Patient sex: M
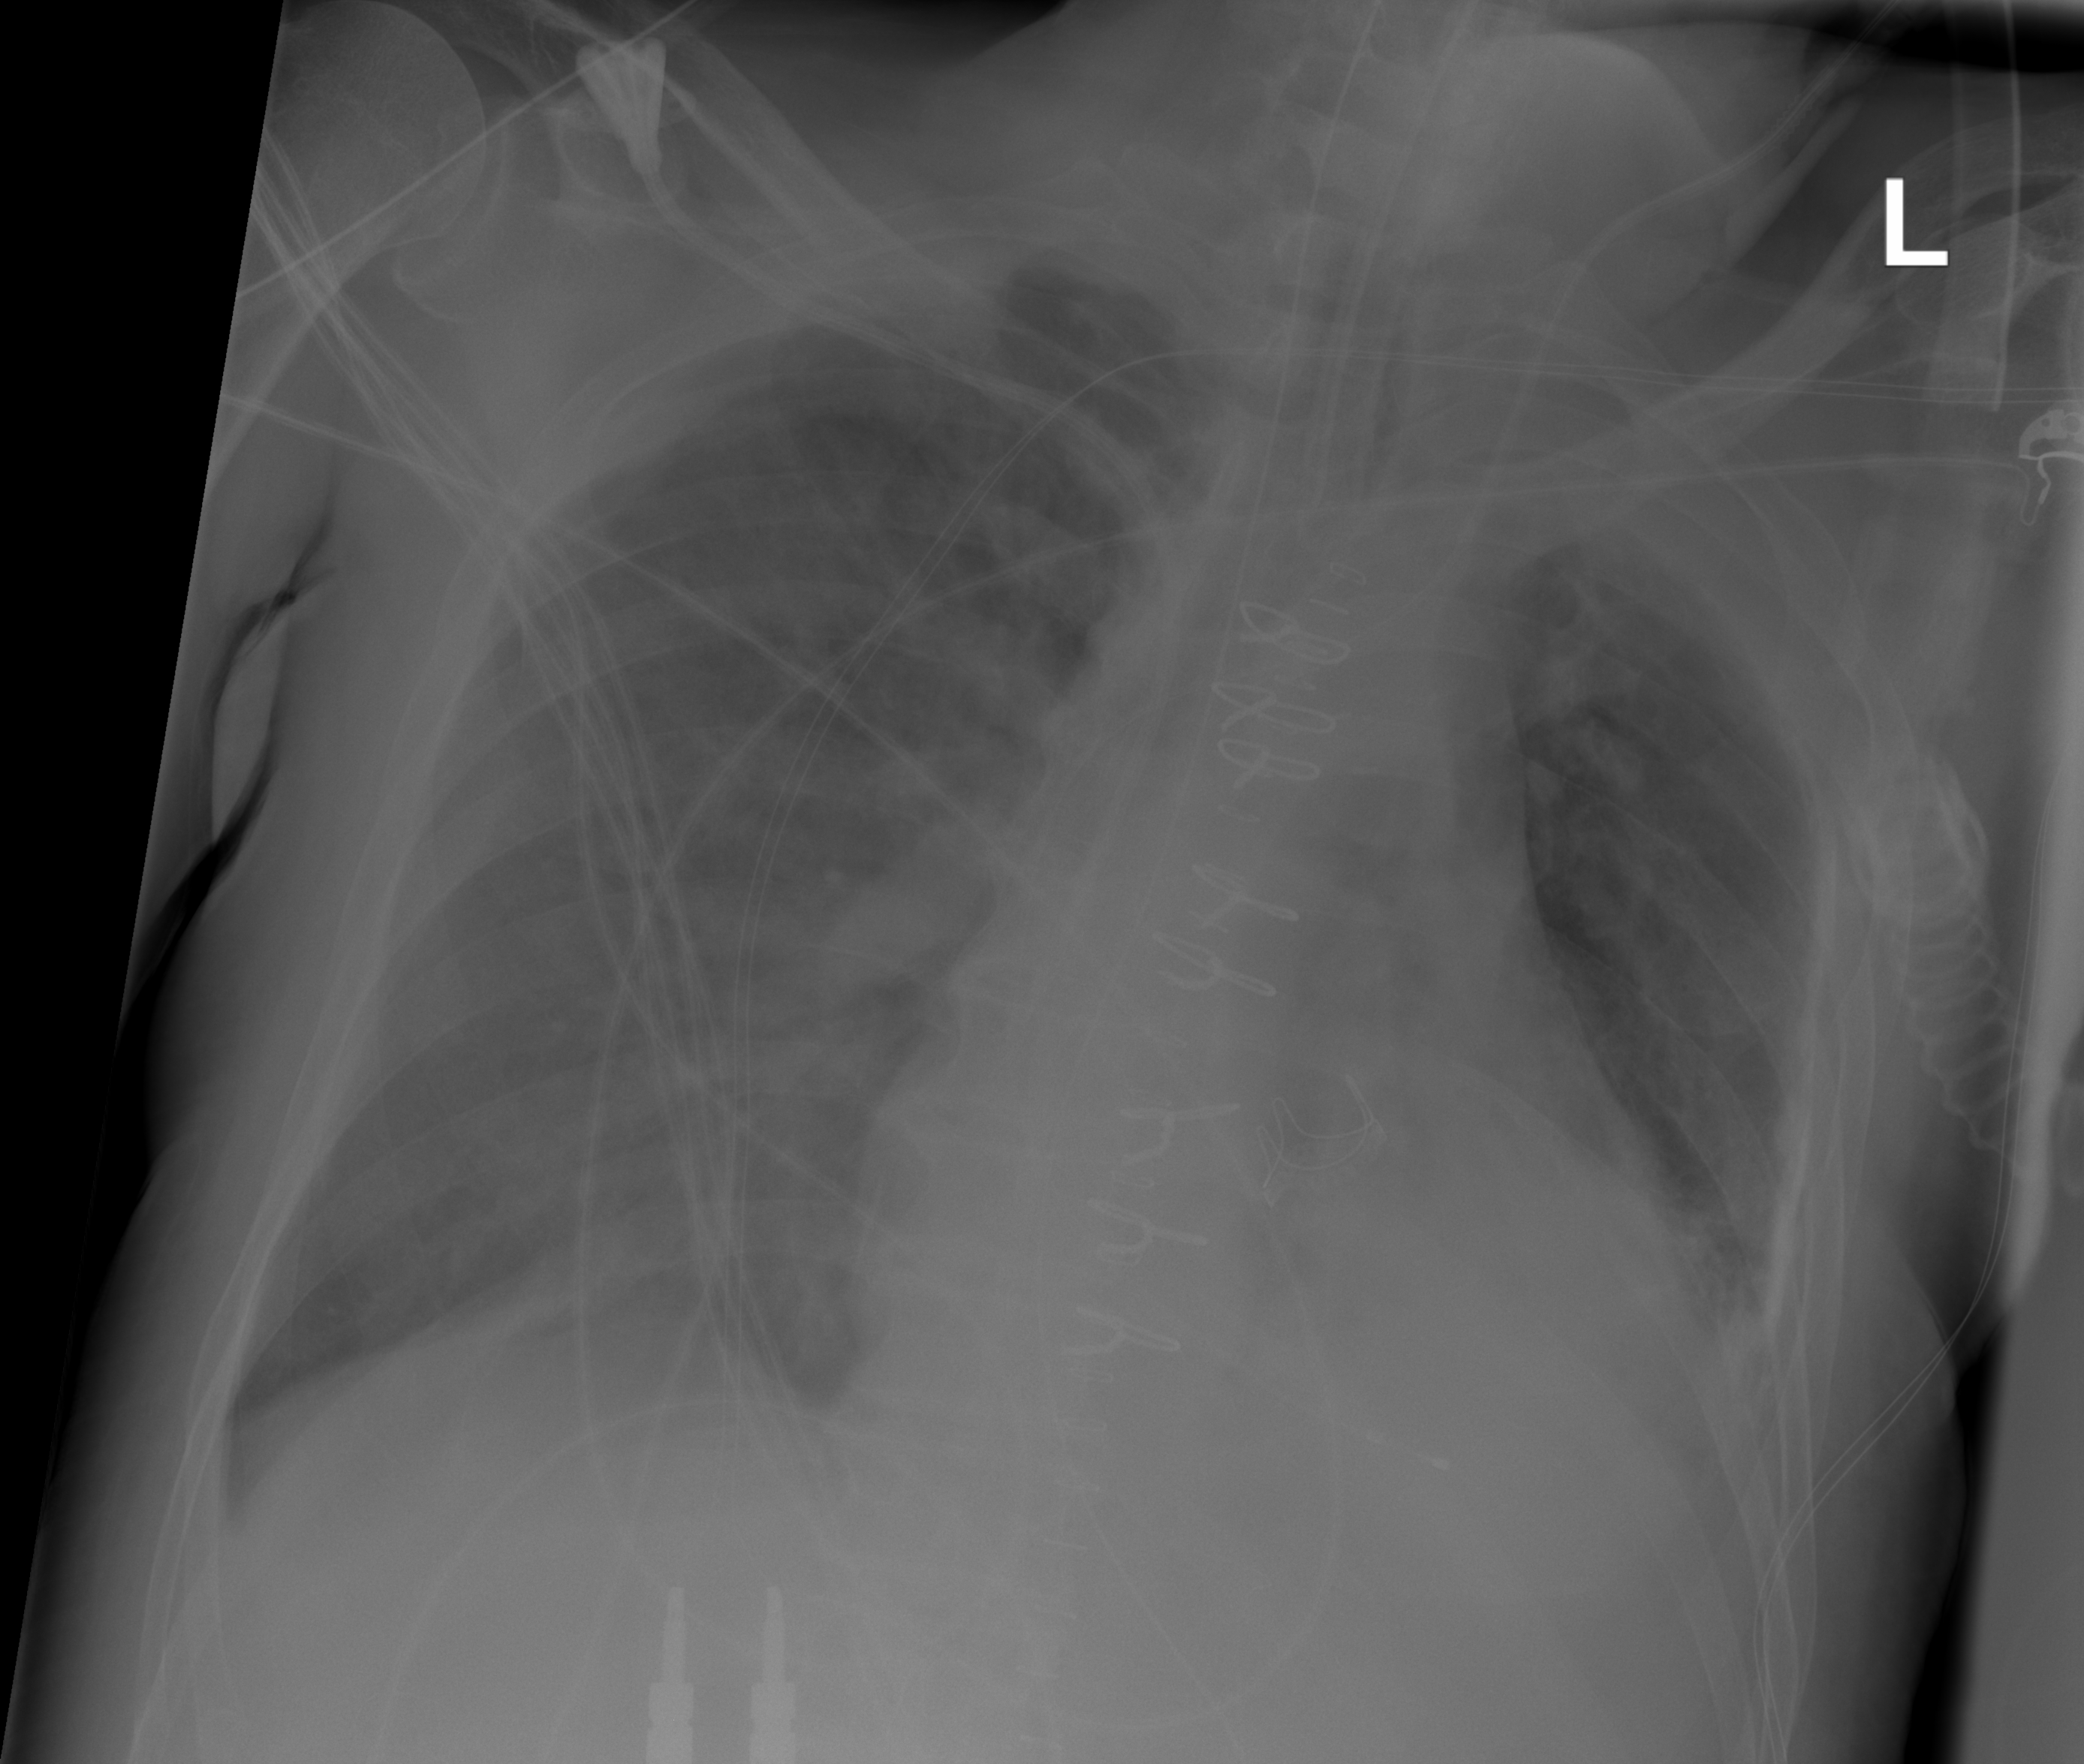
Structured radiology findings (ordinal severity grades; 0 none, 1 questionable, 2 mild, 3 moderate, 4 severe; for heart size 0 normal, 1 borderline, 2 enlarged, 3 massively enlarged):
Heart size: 2
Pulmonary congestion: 2
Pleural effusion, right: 0
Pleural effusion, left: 2
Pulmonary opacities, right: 2
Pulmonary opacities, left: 2
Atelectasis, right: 2
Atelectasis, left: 2